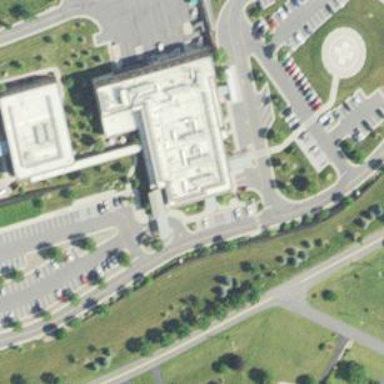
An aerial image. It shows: Hospital building.